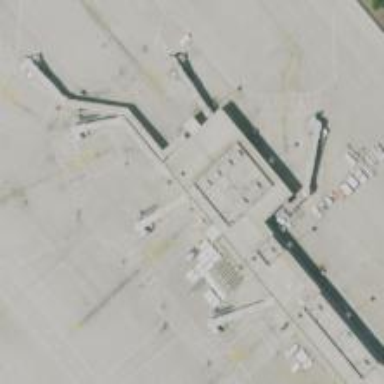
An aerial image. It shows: Airport gate.